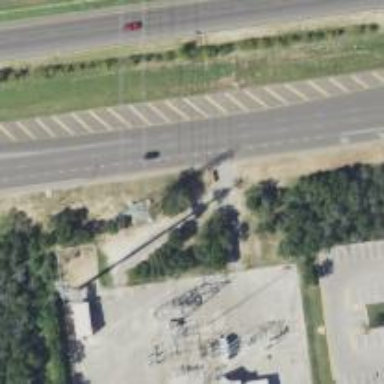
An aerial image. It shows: Lattice structure tower used for power transmission.